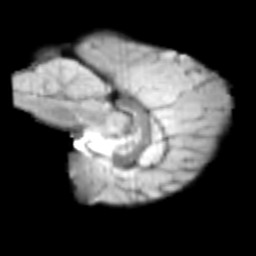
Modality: T2w
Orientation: sagittal
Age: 10
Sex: male
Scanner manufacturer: siemens
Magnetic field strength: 3 T
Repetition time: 3.8 s
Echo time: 0.07 s